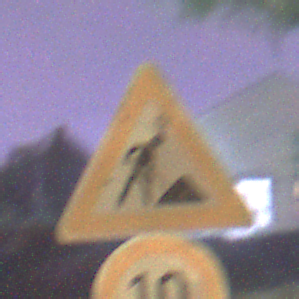
Verkehrszeichen: Arbeitsstelle
Zusatzzeichen unten: Geschwindigkeit10
Umgebung: Outdoor, Suburban
Tageszeit: Night
Wetter: PartlyCloudy
Licht: Artificial
Jahreszeit: NotSpecified
Kontrast: HighContrast